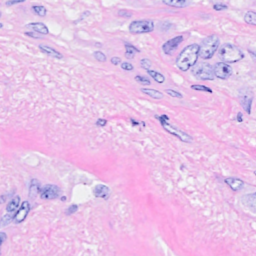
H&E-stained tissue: Breast